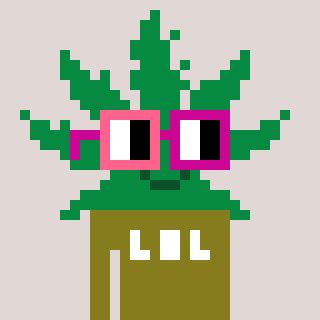
a pixel art character with square pink and red glasses, a weed-shaped head and a gunk-colored body on a warm background